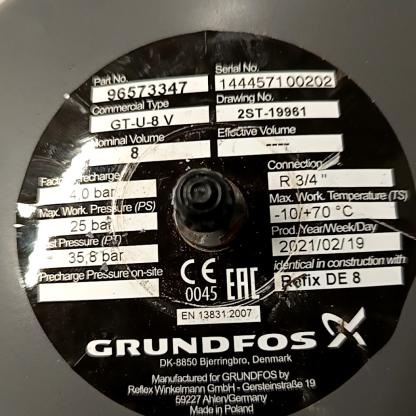
Klasa: tabliczka-znamionowa